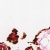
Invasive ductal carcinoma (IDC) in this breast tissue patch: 0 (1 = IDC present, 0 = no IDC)